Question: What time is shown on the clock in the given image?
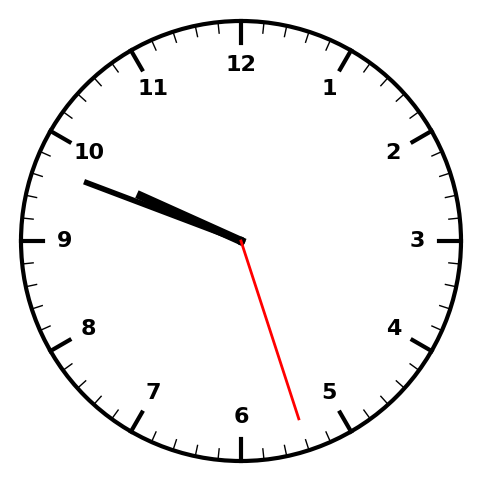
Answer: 09:48:27